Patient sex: M
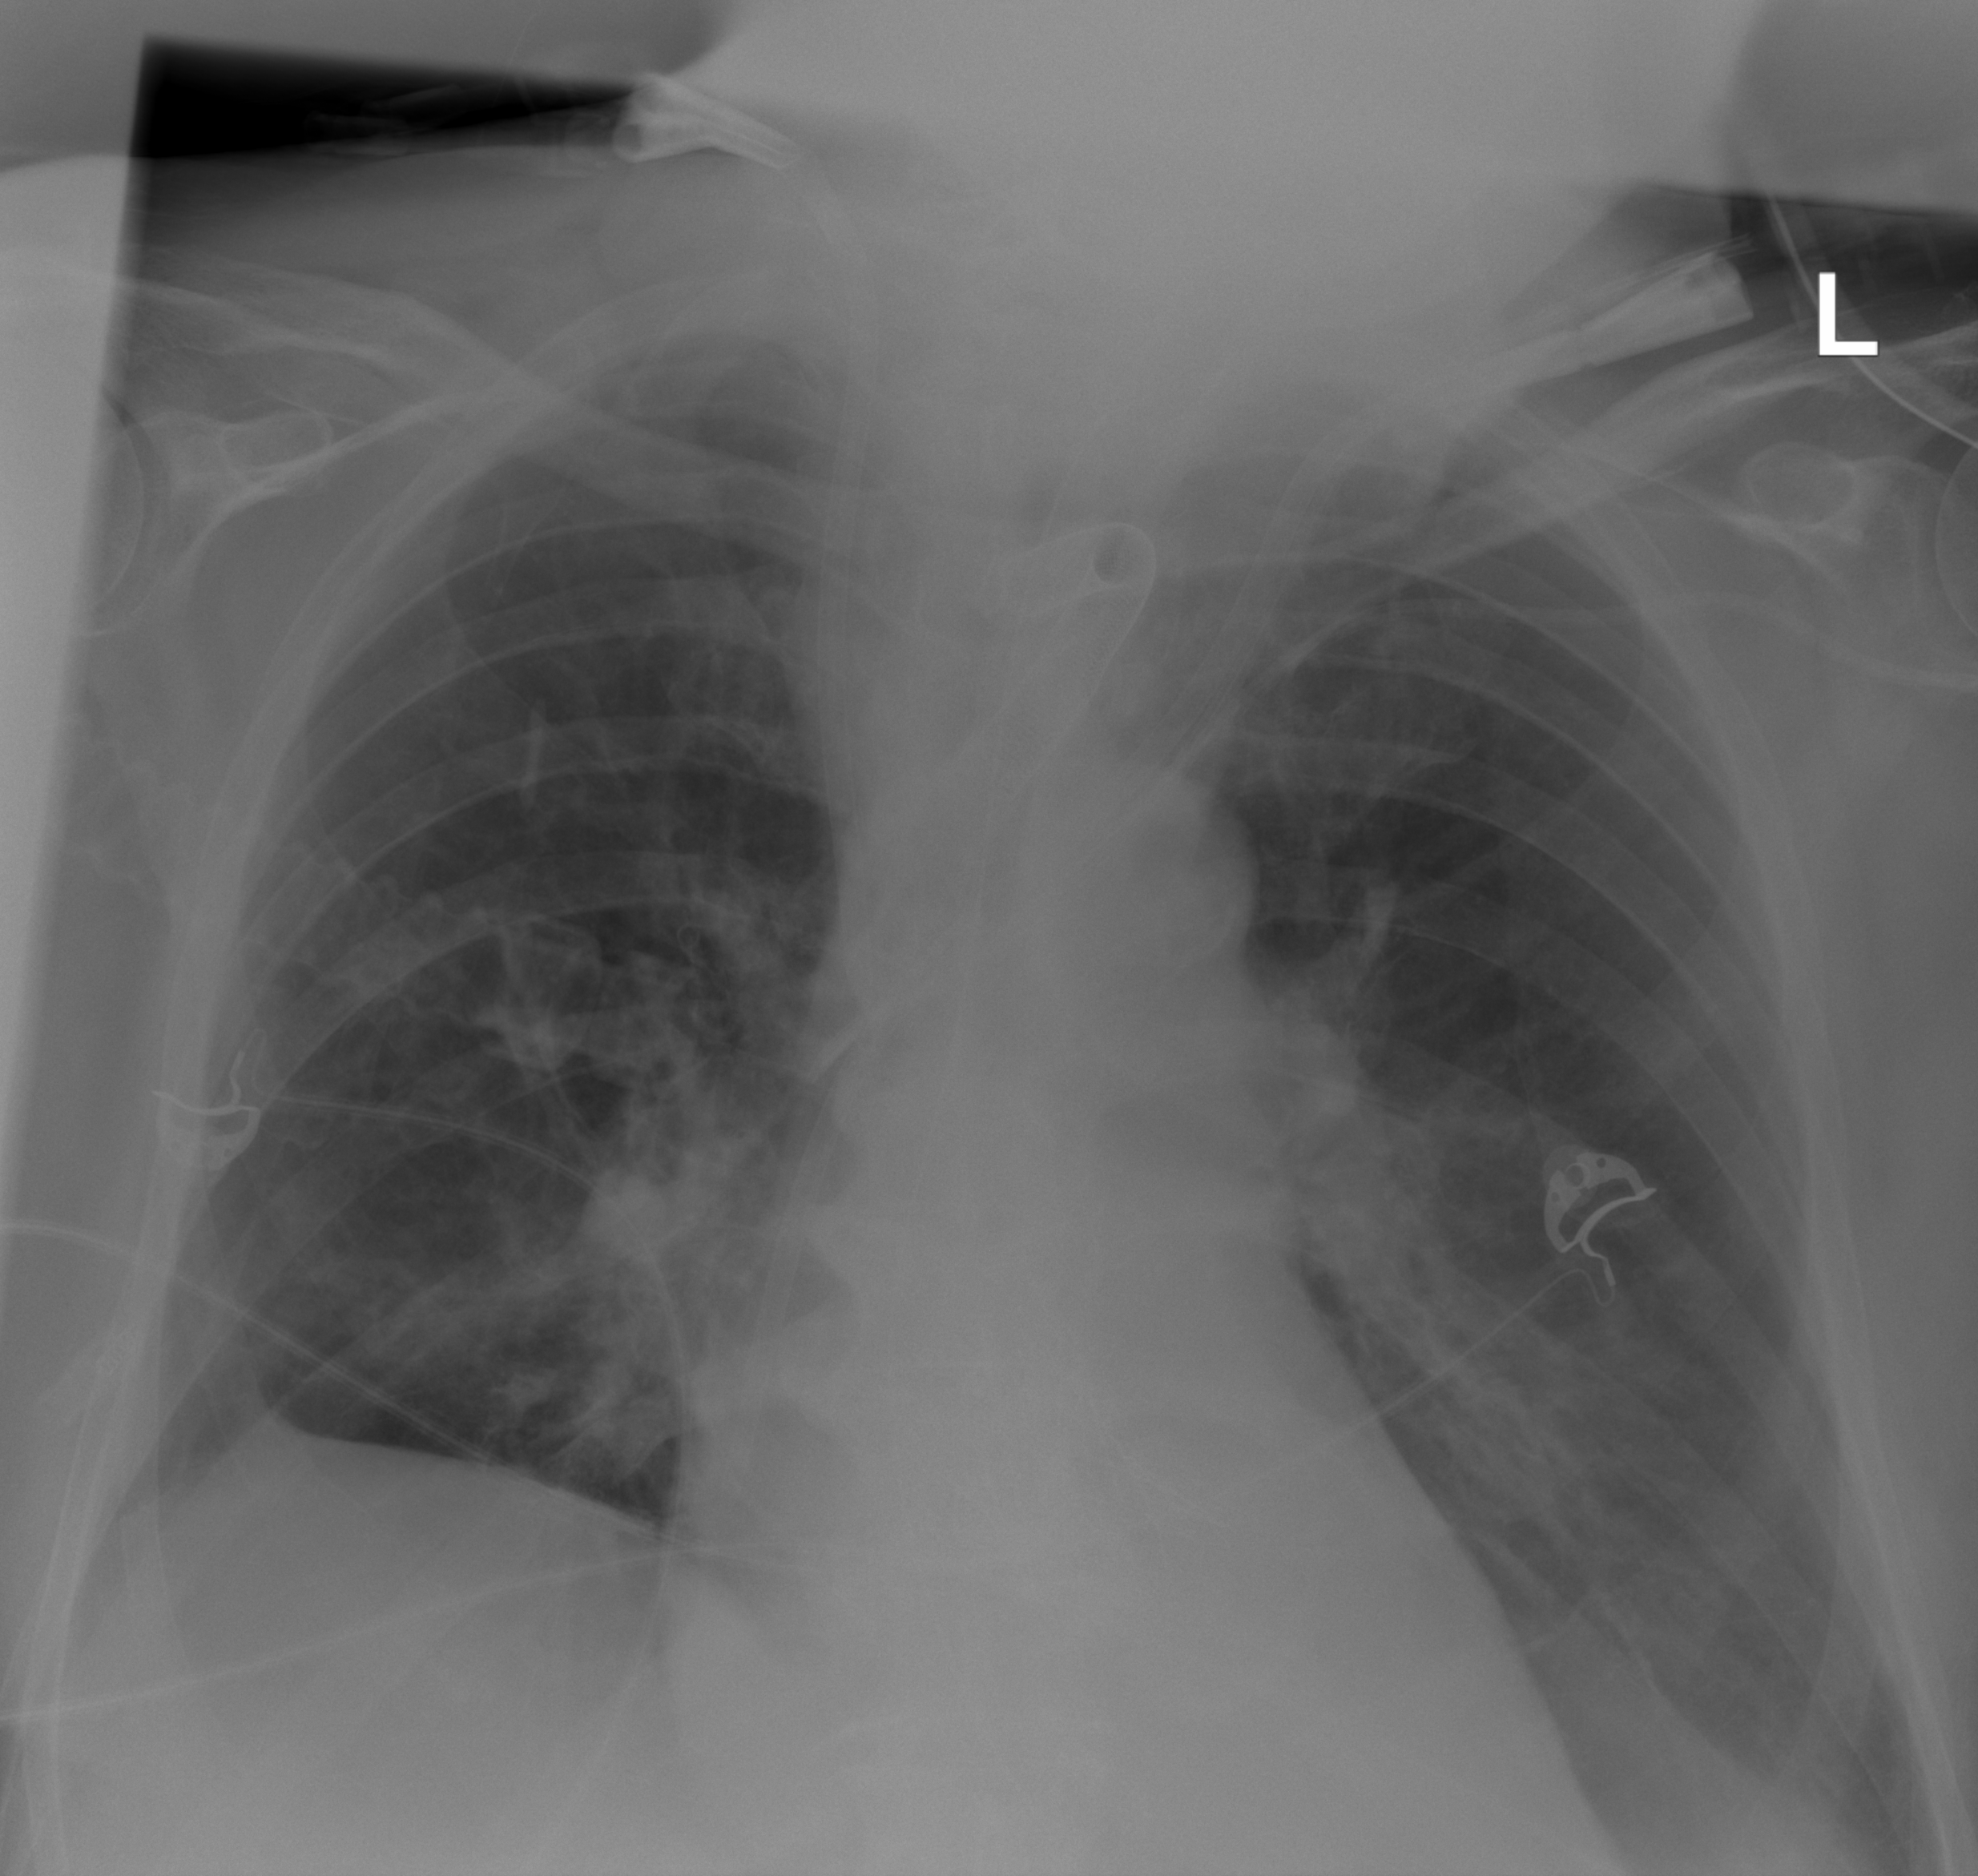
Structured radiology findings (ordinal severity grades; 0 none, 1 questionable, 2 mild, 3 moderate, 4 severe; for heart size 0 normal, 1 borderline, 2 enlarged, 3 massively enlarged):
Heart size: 0
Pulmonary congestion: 0
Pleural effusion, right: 2
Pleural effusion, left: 2
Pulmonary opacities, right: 0
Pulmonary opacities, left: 0
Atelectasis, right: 2
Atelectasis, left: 2